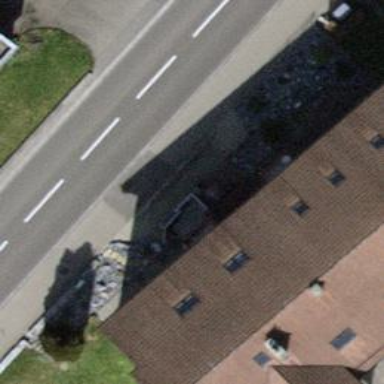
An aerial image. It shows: Concrete steps.